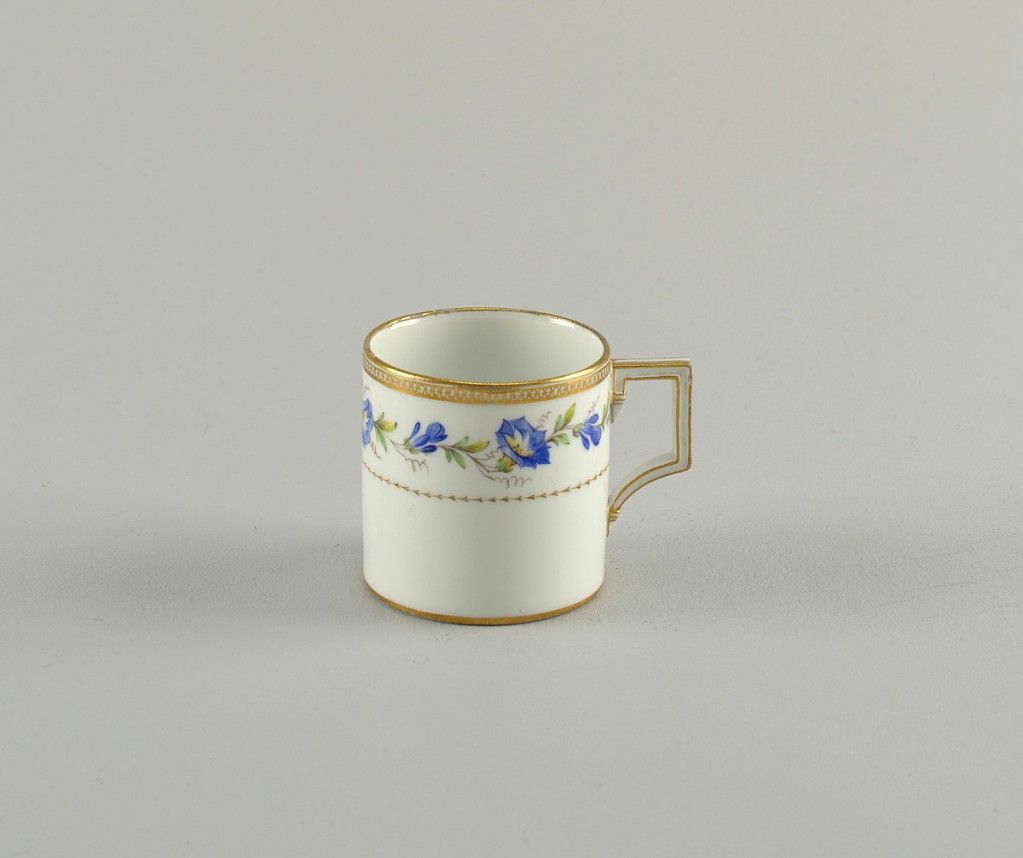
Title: Cup
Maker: Meissen Porcelain Manufactory, German, active from 1710 to the present
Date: early 19th century
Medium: hard paste porcelain, vitreous enamel, gold
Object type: cup
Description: A porcelain cup with floral pattern in gilding. Angular handle.